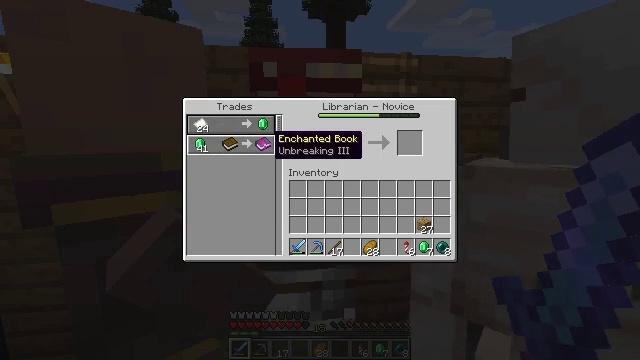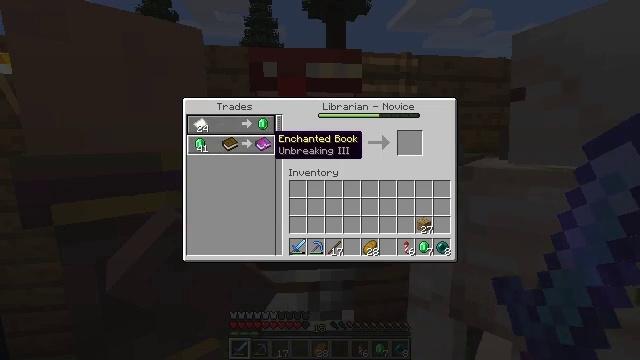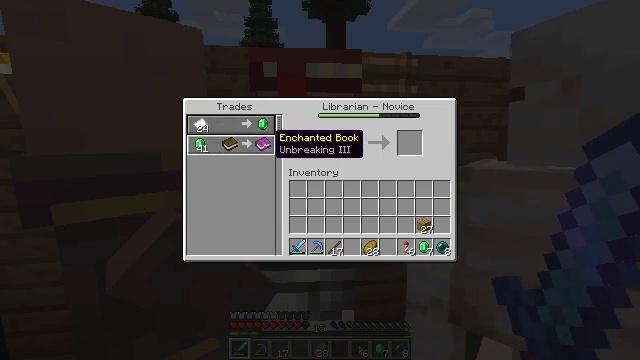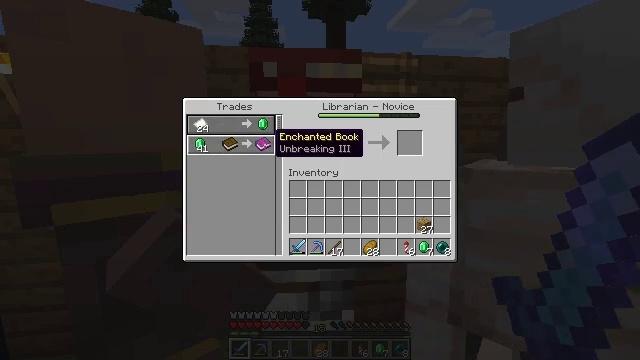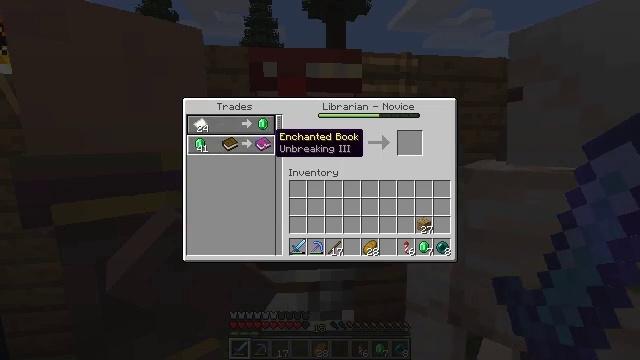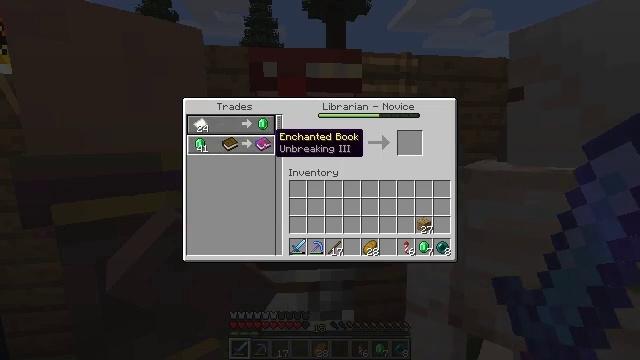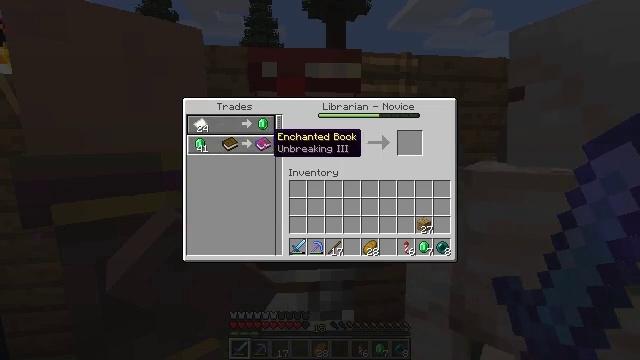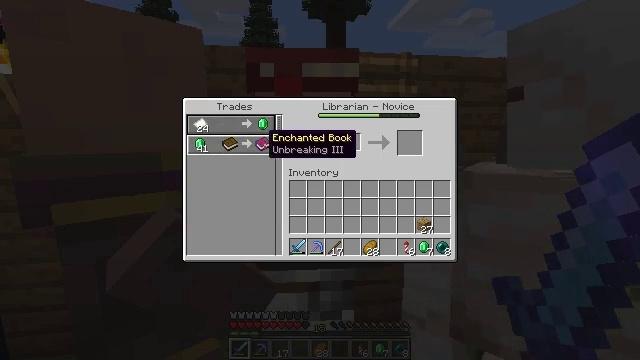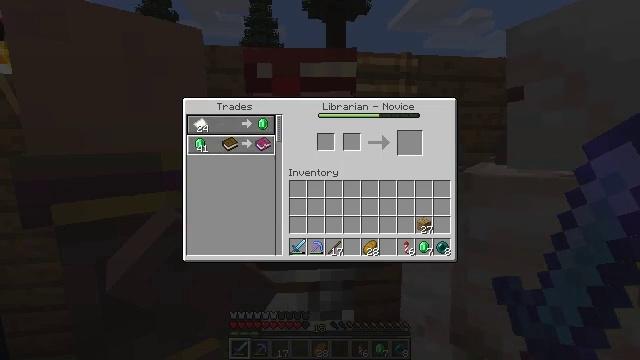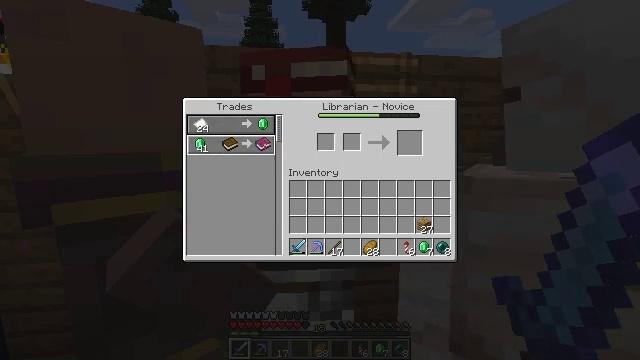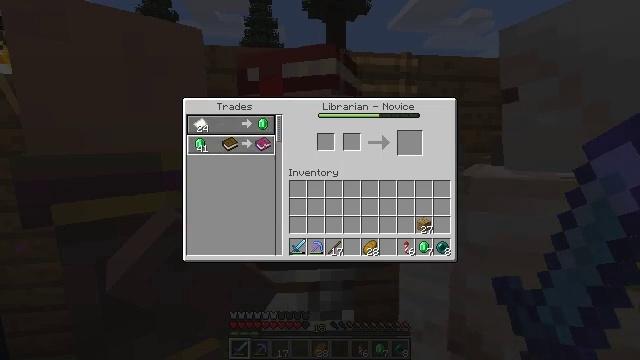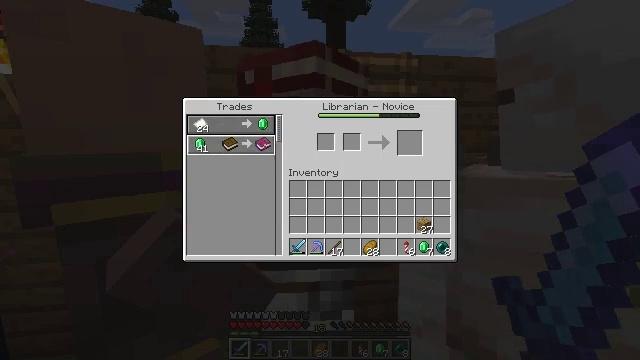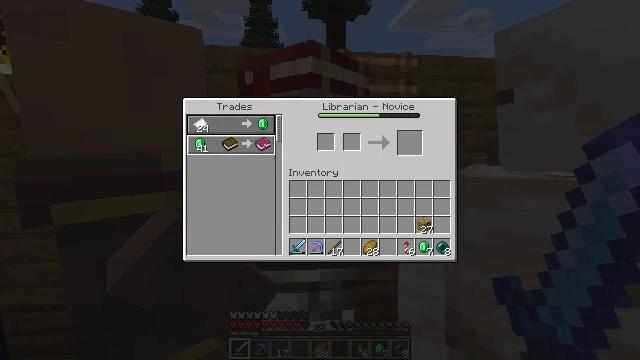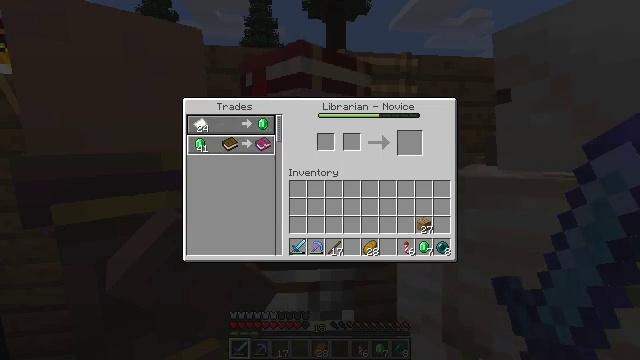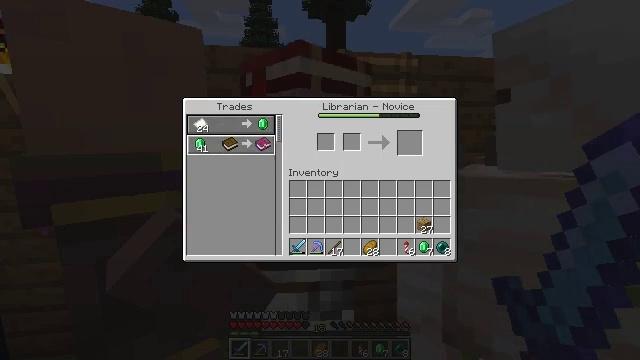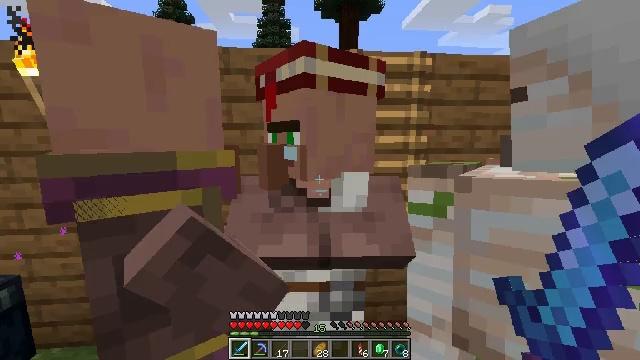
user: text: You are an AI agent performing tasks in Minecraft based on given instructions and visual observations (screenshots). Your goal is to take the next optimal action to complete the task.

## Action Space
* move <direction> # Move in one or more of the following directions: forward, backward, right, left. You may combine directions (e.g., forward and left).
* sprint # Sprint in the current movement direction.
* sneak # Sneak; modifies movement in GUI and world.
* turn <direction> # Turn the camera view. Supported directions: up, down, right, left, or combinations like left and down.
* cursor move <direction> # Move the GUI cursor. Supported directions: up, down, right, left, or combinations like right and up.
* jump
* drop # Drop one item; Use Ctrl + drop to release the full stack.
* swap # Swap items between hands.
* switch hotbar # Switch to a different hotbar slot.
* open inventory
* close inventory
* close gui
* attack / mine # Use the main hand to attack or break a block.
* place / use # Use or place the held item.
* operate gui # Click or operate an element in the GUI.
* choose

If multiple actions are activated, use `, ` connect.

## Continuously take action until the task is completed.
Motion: motion action
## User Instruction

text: Gather spruce leaves to collect foliage.
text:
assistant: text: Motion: no_op
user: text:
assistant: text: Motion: no_op
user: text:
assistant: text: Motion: no_op
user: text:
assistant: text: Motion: no_op
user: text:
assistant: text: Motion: no_op
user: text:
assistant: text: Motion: no_op
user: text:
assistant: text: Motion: no_op
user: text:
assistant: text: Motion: cursor move left
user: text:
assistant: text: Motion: no_op
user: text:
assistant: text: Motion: no_op
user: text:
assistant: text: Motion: no_op
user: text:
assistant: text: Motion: no_op
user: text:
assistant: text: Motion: no_op
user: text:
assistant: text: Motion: no_op
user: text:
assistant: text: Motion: cursor move left
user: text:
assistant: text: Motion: turn left, close gui
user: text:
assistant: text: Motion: turn left, open inventory
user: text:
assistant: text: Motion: turn left
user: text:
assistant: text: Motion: turn right
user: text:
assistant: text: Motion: turn right and down
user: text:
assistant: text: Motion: turn right and down
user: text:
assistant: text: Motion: turn right and down
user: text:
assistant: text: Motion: turn right
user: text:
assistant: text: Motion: turn left and down
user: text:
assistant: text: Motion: turn left
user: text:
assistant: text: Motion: turn left and up
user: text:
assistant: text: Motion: turn up
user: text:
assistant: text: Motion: move forward, turn right and up
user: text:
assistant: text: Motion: move forward, sprint, turn right and up
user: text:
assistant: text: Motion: move forward, sprint, turn up